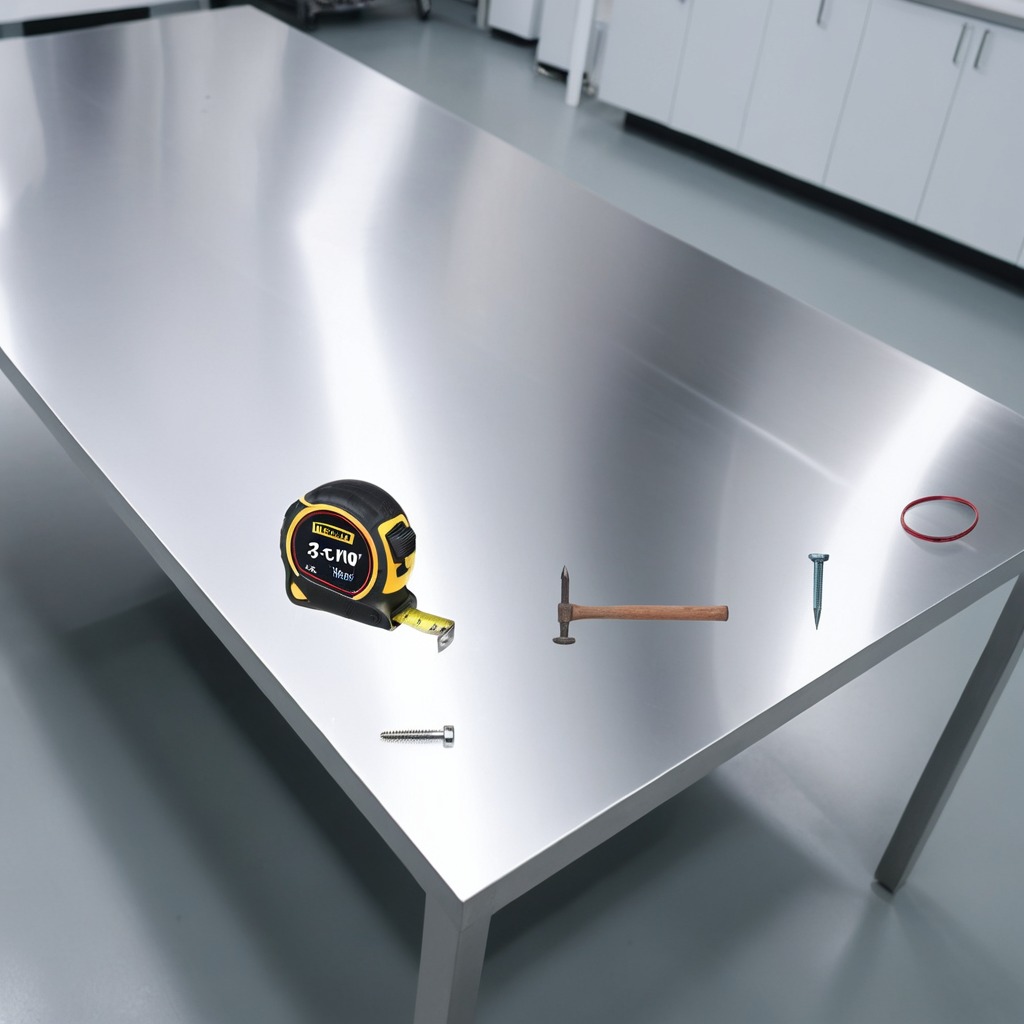
A rubber Oring, a measuring tape, a metal machine screw, a hammer, and an iron nail are lying on the stainless steel table in a high-end prototyping lab.